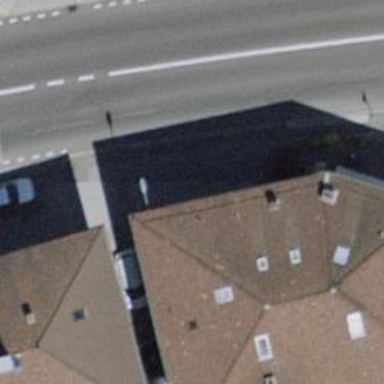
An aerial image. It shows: Asphalt sidewalk.